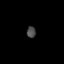
Tissue: lung
Cell type: Endothelial cells
Senescence score: 0.6956
Nuclear area (px): 100
Mean DAPI intensity: 73.16